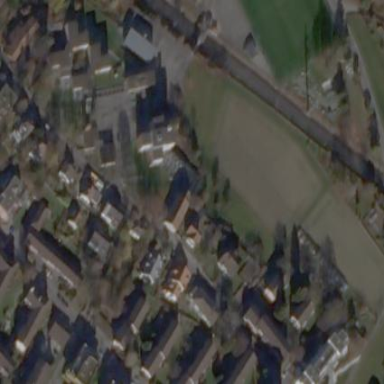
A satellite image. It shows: School.